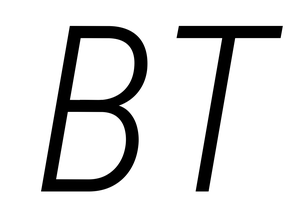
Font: Roboto-Italic_Condensed_Light_Italic